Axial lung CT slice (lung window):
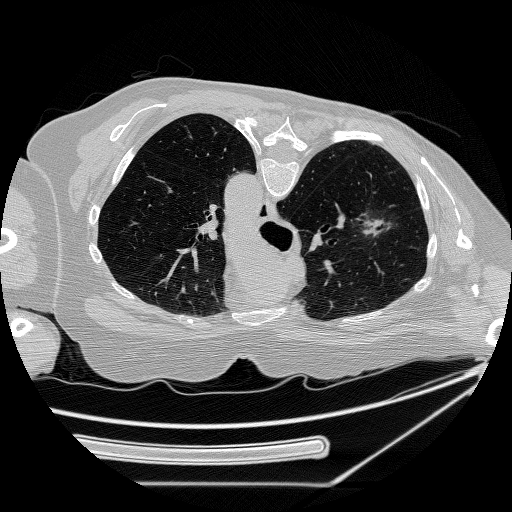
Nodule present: yes
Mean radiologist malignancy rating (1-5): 5